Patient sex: F
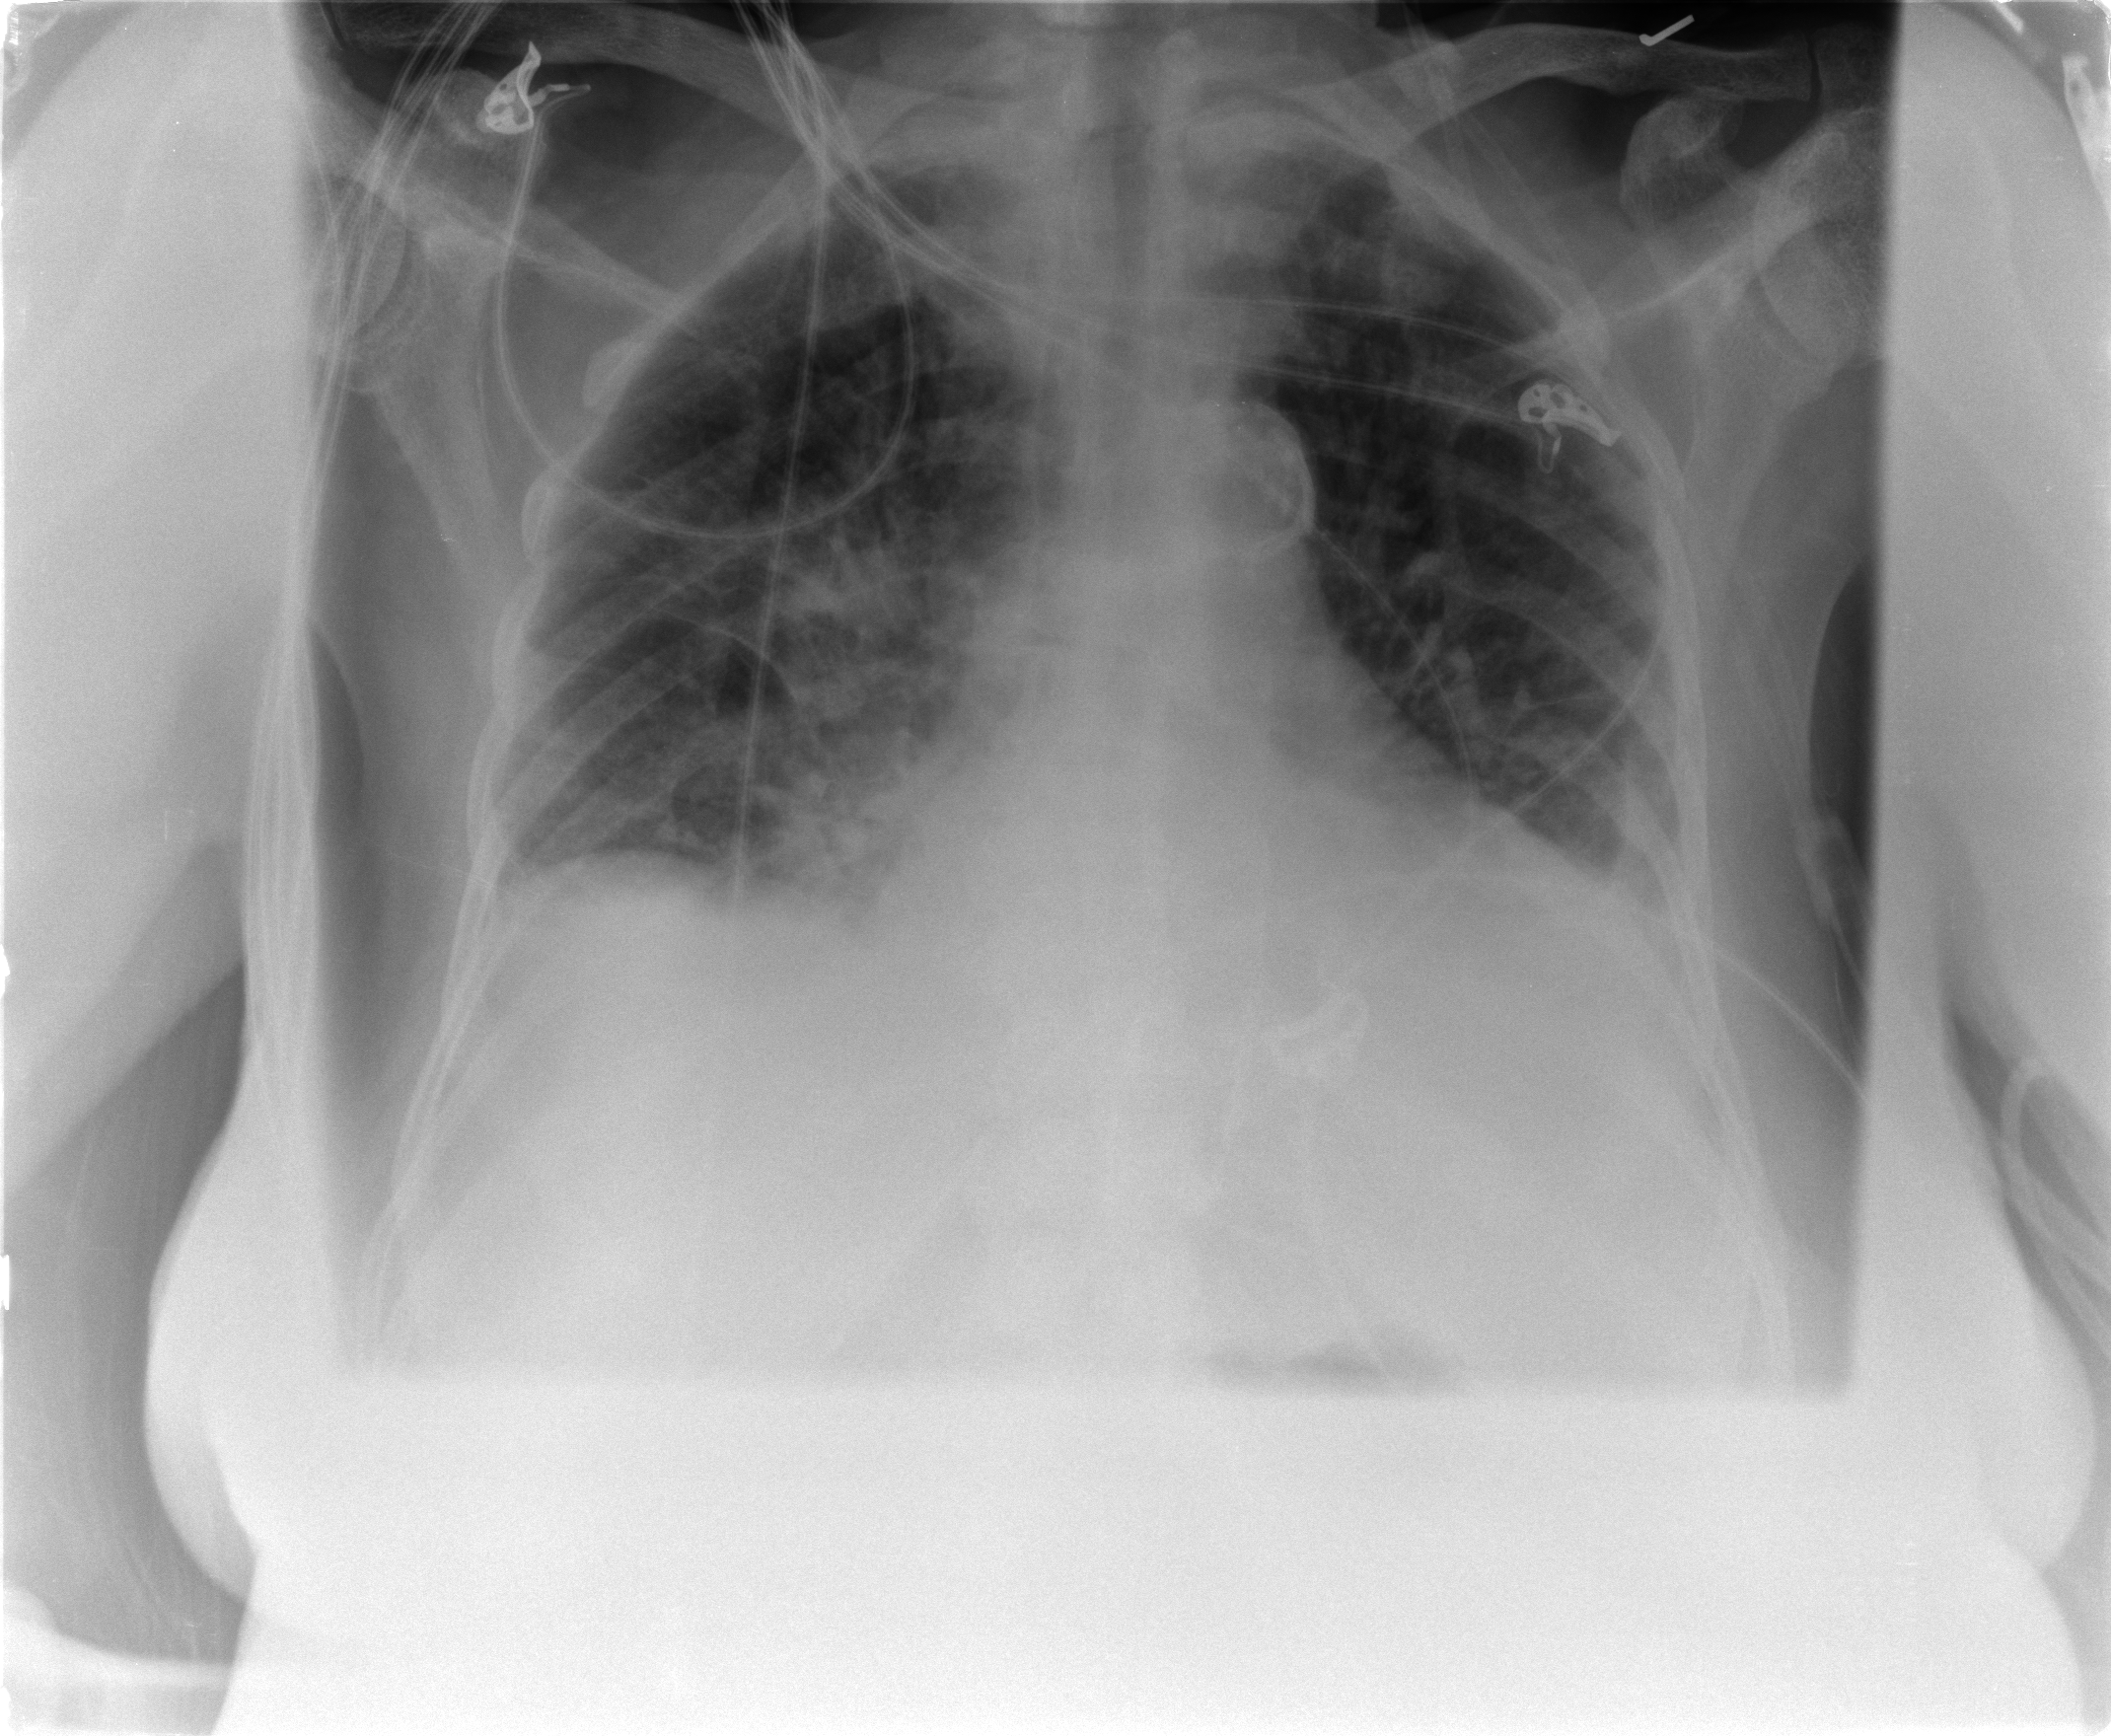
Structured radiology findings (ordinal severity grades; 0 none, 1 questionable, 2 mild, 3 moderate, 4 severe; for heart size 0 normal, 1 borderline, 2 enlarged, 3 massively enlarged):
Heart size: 0
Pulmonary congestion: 3
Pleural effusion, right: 2
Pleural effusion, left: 2
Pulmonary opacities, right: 2
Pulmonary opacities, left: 0
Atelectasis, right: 0
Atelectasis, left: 0